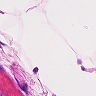
Metastatic tissue present: no